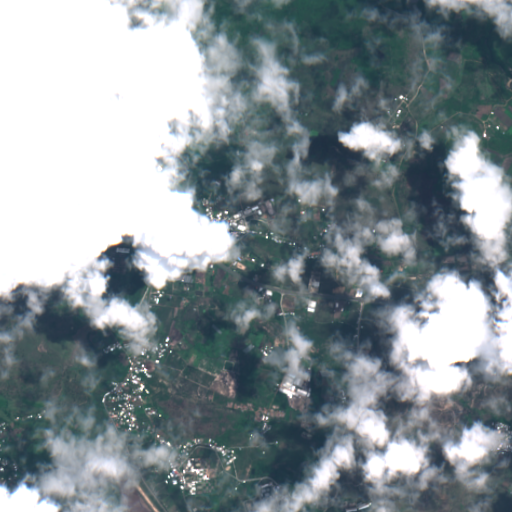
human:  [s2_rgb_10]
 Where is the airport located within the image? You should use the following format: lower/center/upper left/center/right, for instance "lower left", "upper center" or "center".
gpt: The airport is located in the lower left of the image.
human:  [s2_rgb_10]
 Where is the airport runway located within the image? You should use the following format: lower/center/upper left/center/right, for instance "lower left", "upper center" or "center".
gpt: The airport runway is located in the lower left of the image.
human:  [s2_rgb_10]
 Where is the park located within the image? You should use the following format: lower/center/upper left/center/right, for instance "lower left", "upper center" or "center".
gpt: The park is located in the upper left of the image.
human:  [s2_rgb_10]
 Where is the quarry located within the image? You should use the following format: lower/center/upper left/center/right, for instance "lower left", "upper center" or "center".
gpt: There is no quarry in the image.